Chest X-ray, PA view. Patient: 35 years old, sex F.
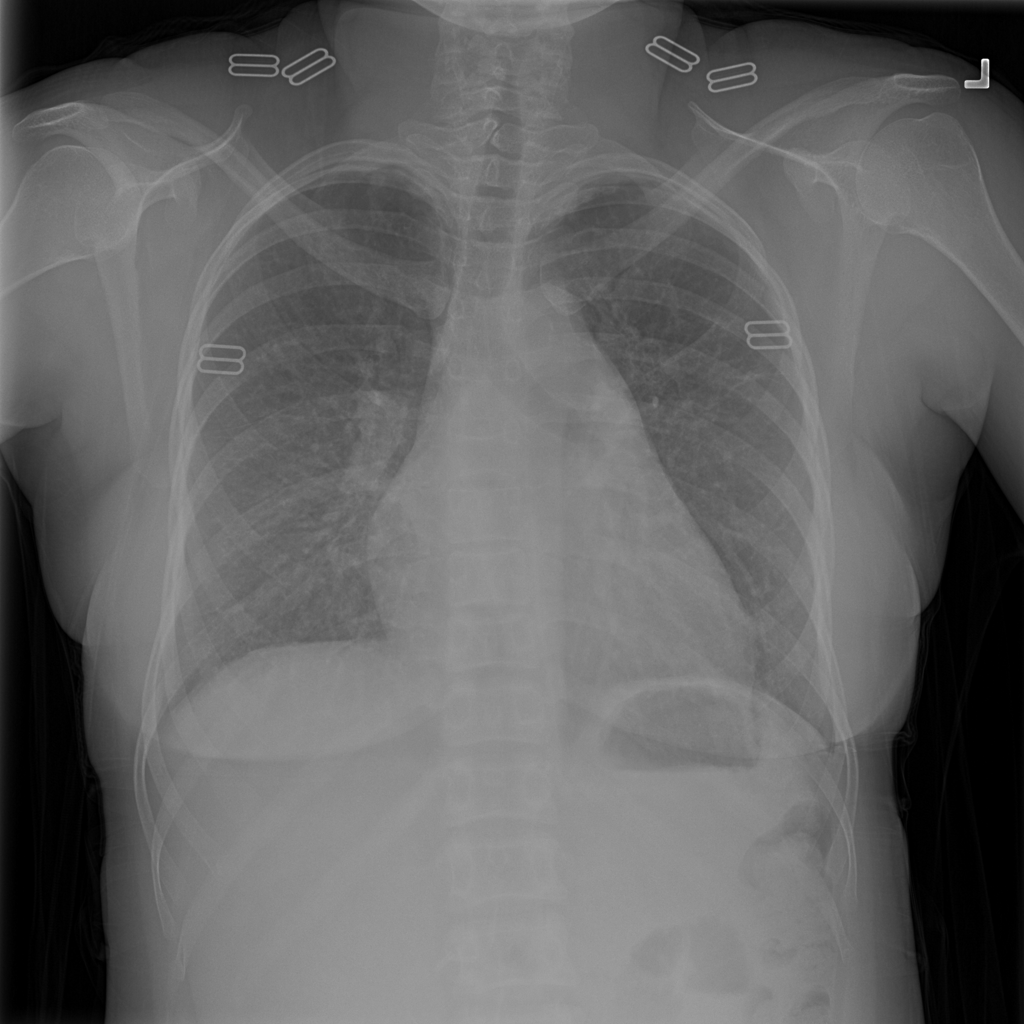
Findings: No Finding